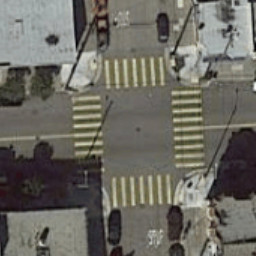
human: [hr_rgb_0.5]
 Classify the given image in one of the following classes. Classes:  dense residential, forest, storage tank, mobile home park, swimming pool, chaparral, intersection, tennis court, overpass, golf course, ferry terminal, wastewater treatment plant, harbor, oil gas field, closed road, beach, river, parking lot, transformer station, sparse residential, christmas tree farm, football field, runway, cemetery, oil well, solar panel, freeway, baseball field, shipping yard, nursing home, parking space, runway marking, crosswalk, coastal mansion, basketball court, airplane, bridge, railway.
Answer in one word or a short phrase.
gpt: crosswalk